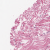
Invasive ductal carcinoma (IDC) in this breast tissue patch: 0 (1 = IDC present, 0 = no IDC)